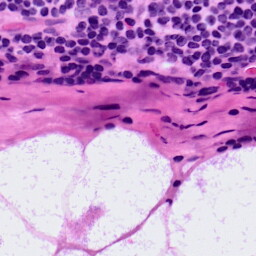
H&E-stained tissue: LymphNode